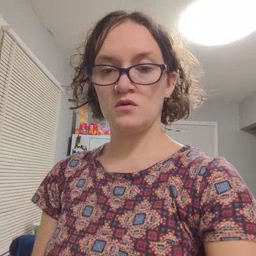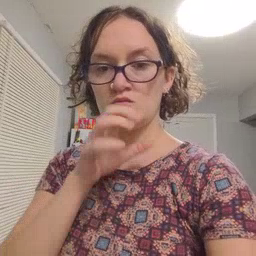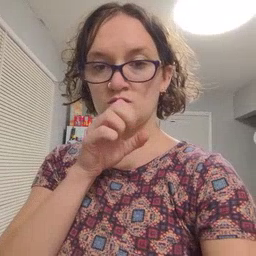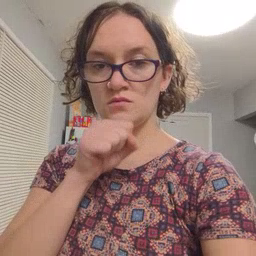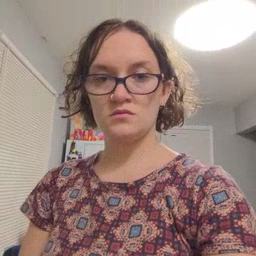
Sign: orange